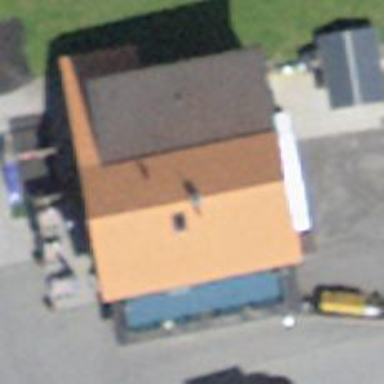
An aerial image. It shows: Restaurant.